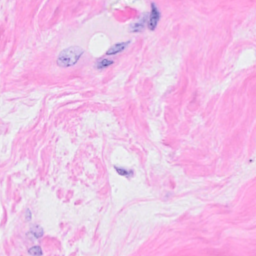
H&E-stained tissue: Breast